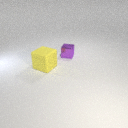
large yellow rubber cube in front of small purple metal cube